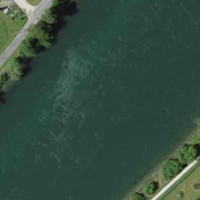
EUNIS habitat code: 15
Species observed at this site:
Euonymus europaeus